Field crop: maize
Growth stage: 2
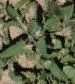
Species: atriplex